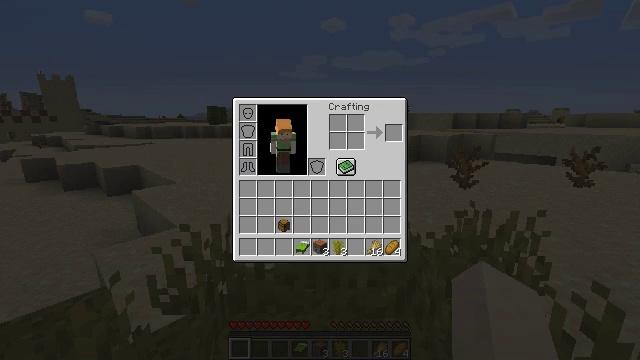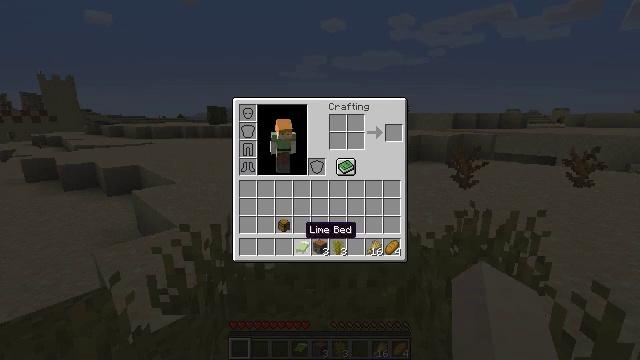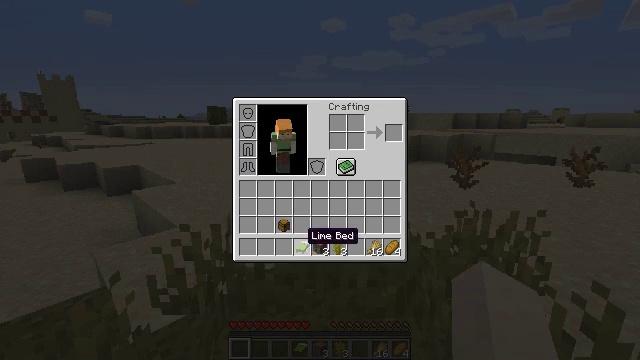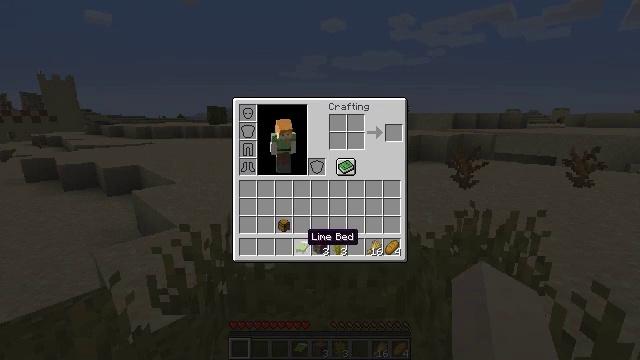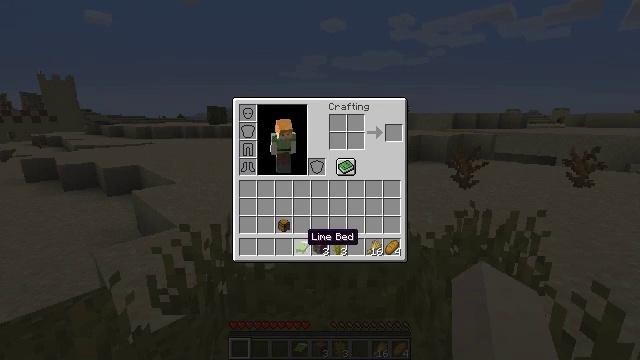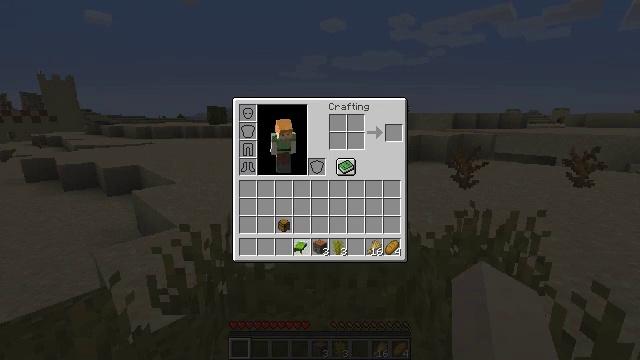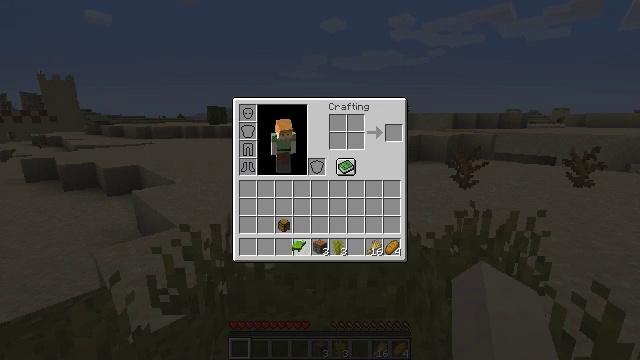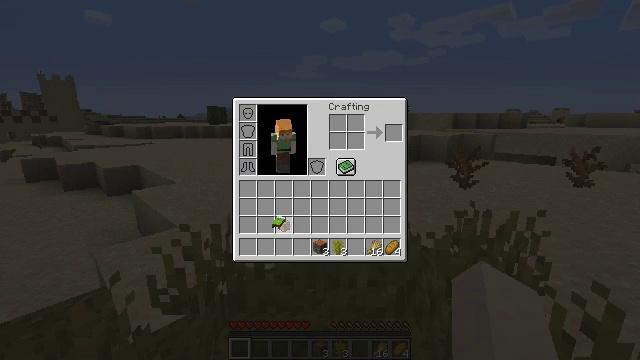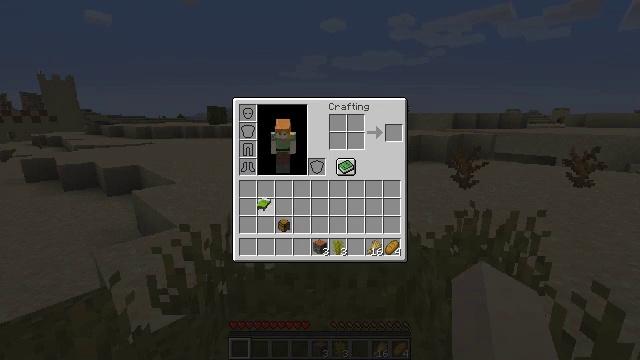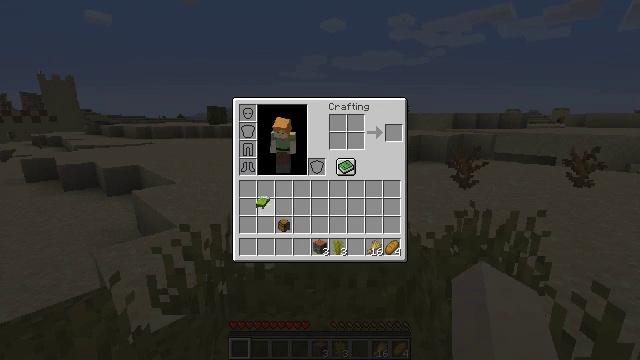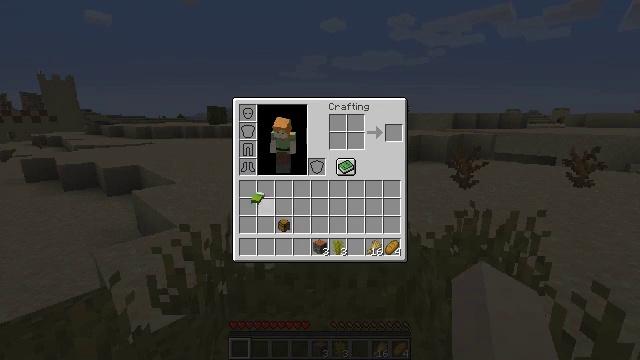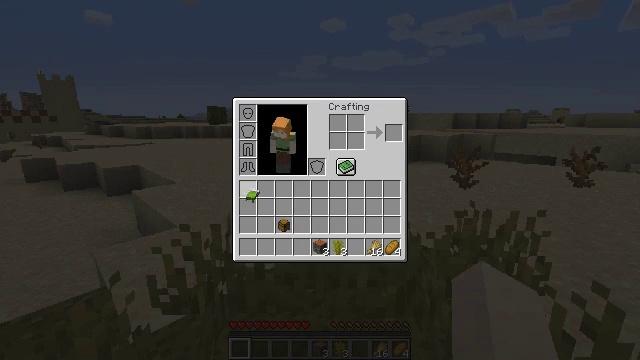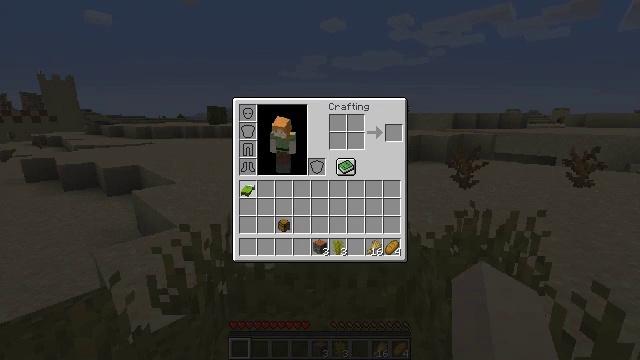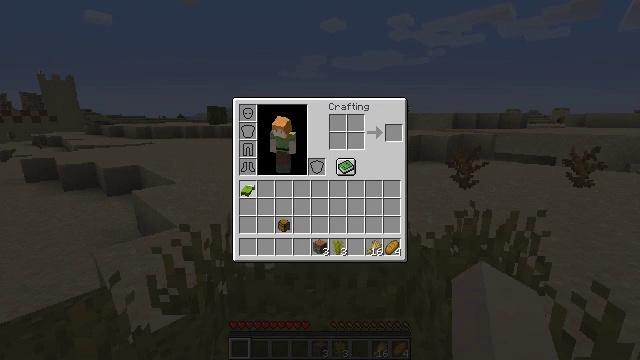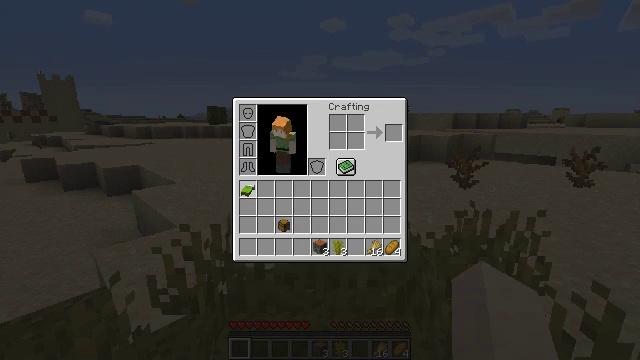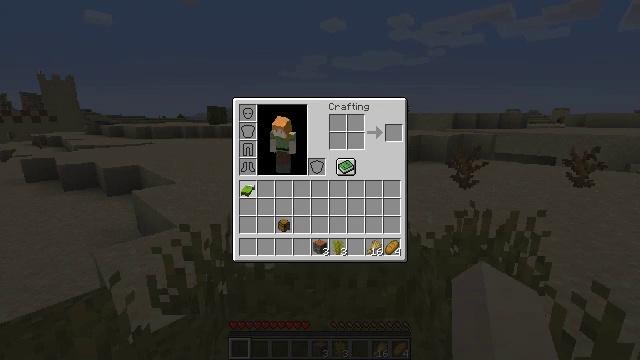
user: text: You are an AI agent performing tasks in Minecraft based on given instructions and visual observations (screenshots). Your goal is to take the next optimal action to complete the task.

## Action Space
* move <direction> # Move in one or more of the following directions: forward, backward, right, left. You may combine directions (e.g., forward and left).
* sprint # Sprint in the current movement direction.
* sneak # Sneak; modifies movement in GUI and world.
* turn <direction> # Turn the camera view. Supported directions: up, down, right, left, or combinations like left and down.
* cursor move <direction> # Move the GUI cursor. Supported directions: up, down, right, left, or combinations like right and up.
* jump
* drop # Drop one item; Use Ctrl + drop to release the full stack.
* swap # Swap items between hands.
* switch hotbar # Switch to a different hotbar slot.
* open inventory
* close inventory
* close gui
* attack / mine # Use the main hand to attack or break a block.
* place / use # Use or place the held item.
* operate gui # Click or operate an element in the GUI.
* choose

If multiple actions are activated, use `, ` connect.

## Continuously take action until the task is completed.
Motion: motion action
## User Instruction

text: Drop an acacia sapling.
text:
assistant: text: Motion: no_op
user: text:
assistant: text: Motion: no_op
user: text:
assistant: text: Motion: no_op
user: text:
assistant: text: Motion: no_op
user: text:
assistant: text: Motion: operate gui
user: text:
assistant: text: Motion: operate gui
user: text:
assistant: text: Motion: cursor move left and up
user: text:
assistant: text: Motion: cursor move left and up
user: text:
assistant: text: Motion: no_op
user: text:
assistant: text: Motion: no_op
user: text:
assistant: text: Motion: no_op
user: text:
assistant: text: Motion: no_op
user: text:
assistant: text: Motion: no_op
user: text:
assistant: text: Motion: no_op
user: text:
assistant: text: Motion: operate gui
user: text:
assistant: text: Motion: operate gui
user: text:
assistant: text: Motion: operate gui
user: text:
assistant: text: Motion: no_op
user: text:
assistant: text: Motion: no_op
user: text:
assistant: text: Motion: no_op
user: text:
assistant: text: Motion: no_op
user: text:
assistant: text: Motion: cursor move right and down
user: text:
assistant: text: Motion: cursor move right and down
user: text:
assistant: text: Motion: no_op
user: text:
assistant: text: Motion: no_op
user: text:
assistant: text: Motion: no_op
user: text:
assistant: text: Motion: no_op
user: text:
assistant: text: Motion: no_op
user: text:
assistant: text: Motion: no_op
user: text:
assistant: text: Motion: no_op